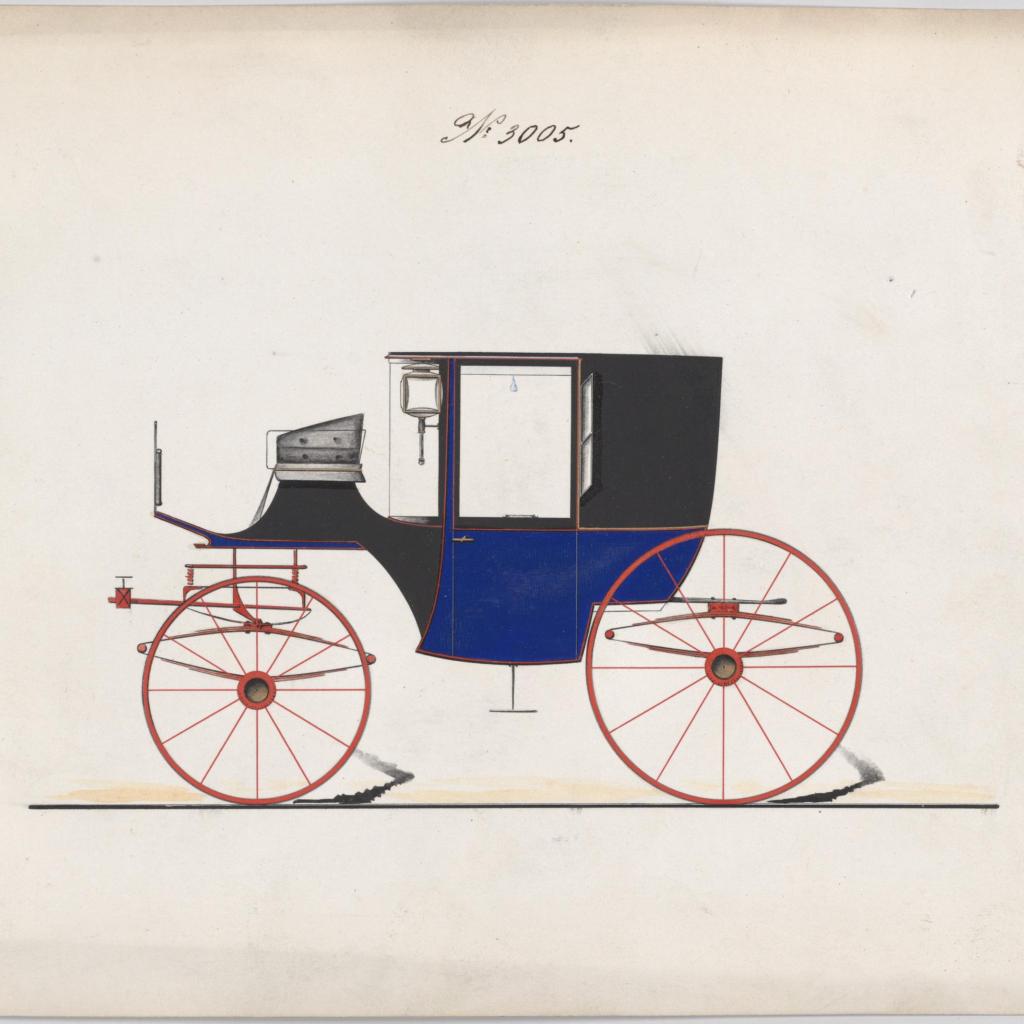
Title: Design for Coupé, no. 3005
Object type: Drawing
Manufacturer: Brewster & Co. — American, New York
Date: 1874
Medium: Pen and black ink, watercolor and gouache with gum arabic and metallic ink
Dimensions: sheet: 7 1/16 x 9 7/8 in. (17.9 x 25.1 cm)
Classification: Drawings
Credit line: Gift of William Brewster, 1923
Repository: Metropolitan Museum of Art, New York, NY